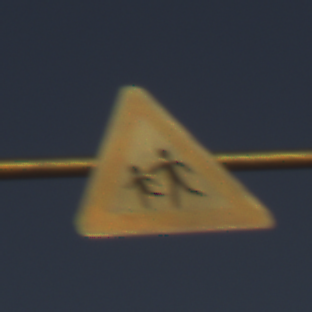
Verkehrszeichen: KinderRechts
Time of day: SunriseSunset
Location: Outdoor (RoadRail)
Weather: PartlyCloudy
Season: NotSpecified
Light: Natural